Question: I am using SSRS (SQL 2008).
I am having 2 Axis.
One chart is line and the other is Bar chart.
But when I preview it , the line chart gets hidden behind bar chart as shown in the pic.
How do I bring Line chart on top of bar chart?

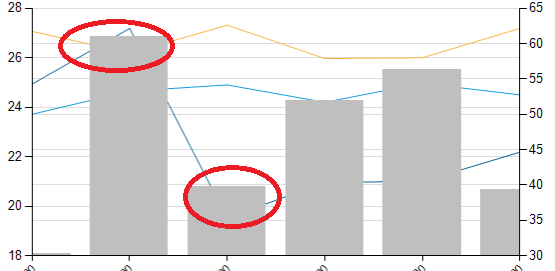
Answer: I was able to replicate something similar - it seems like this is determined by the order of the Chart Series in the chart designer.
I have a simple chart showing the same issue as yours:

Here, the first Chart Series is the line element and the second is the bar element; SSRS renders the second series, i.e. the bar element, on top.

If I simply drag the second line Series position to be first in the designer, this makes the line element second and hence renders the line over the bars:

So maybe if you change the Chart Series order in the designer it will solve your issue.